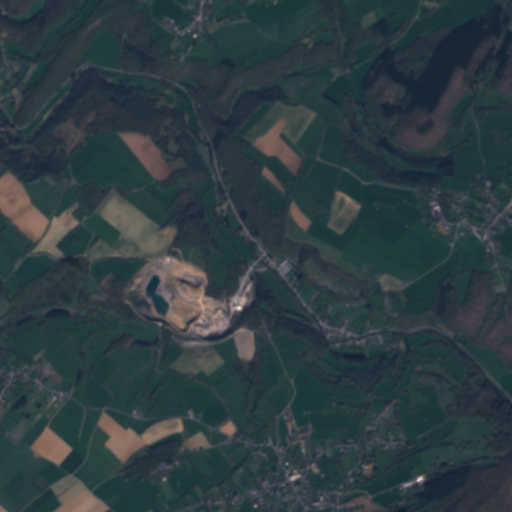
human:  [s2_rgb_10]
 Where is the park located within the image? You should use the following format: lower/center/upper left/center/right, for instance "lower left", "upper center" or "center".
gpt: There is no park in the image.